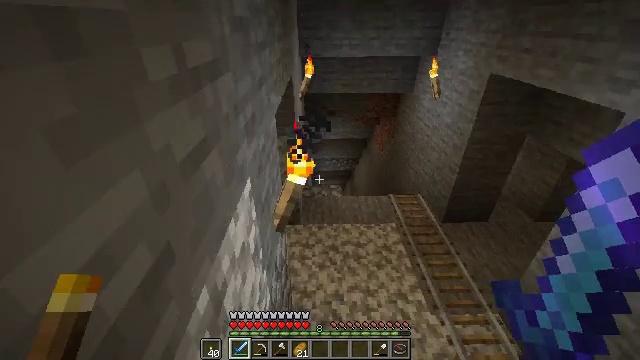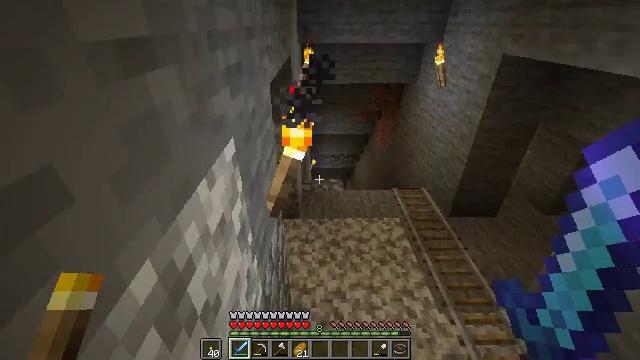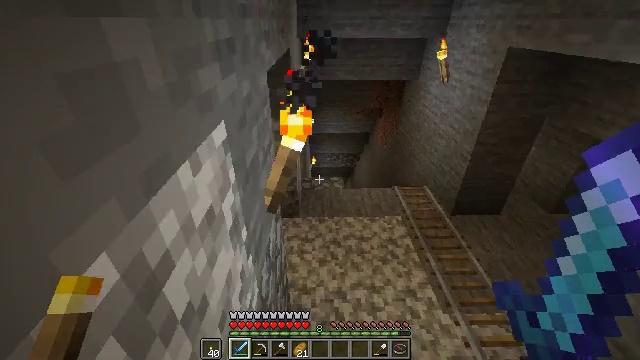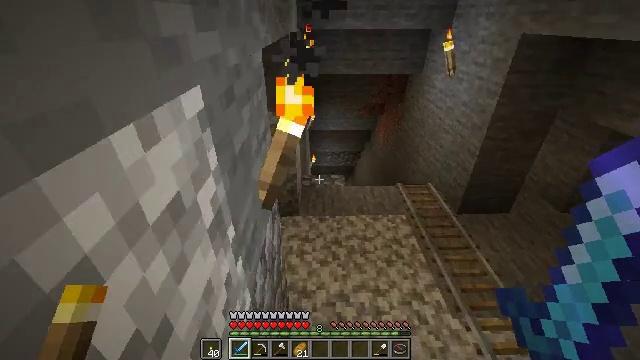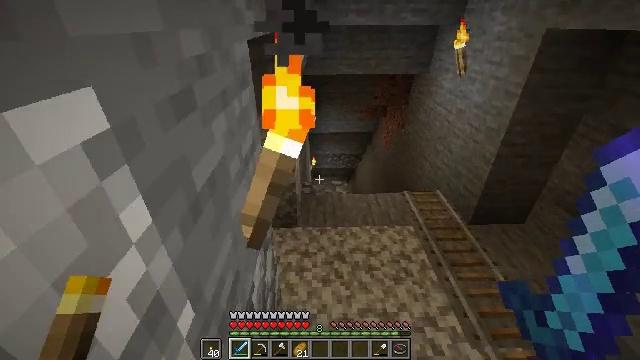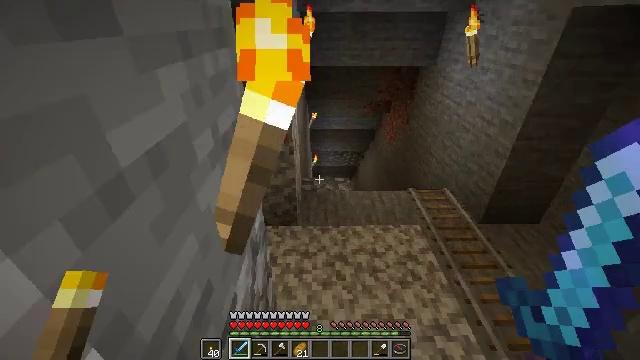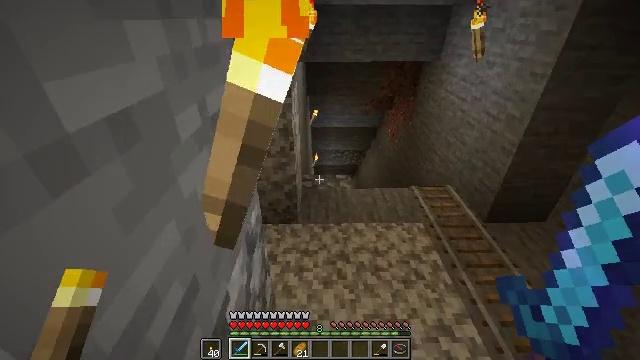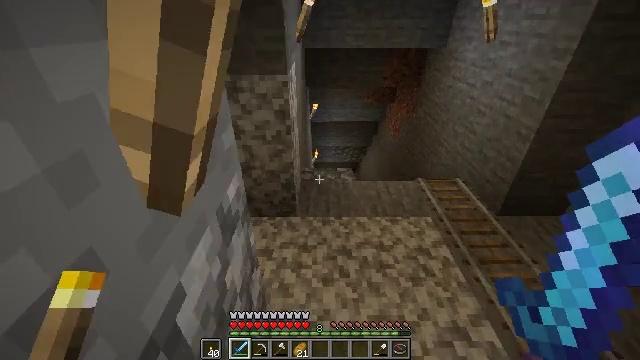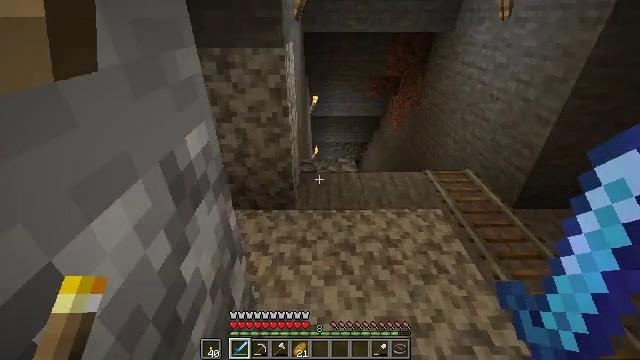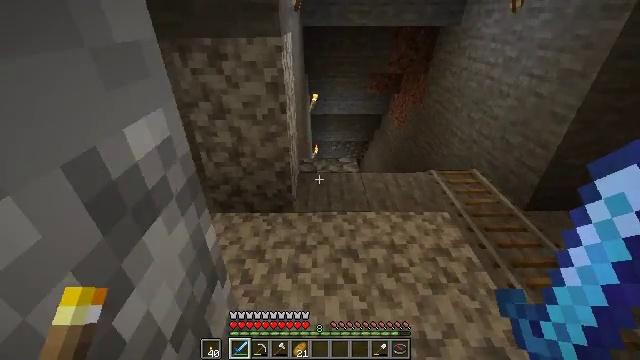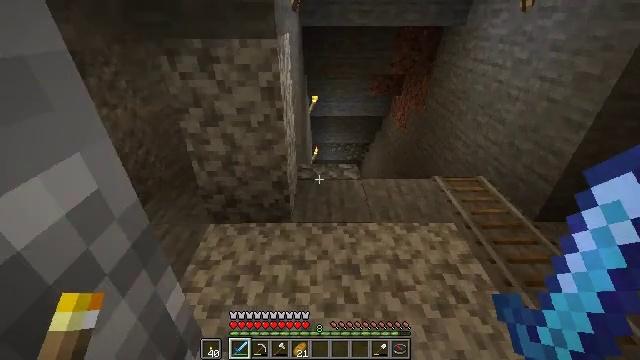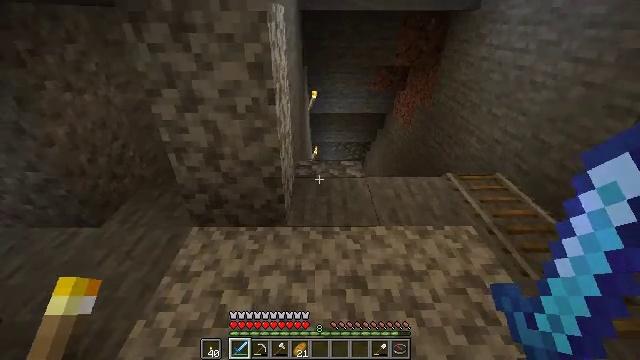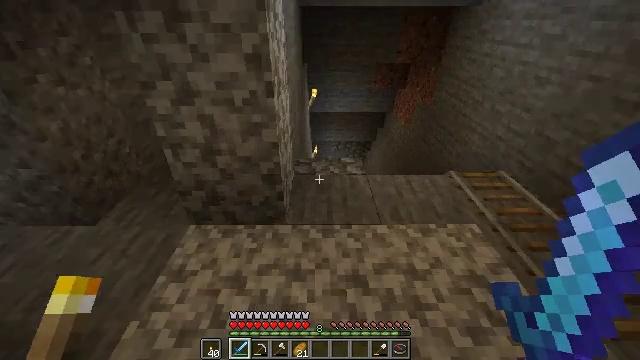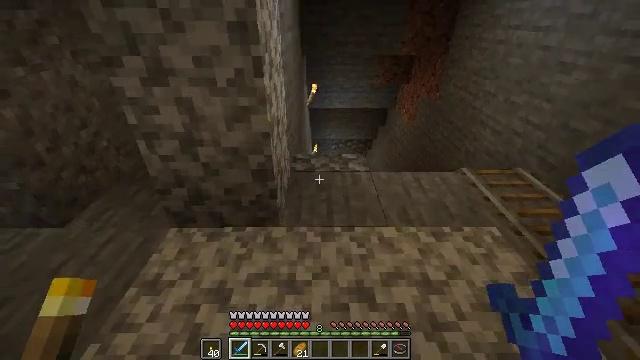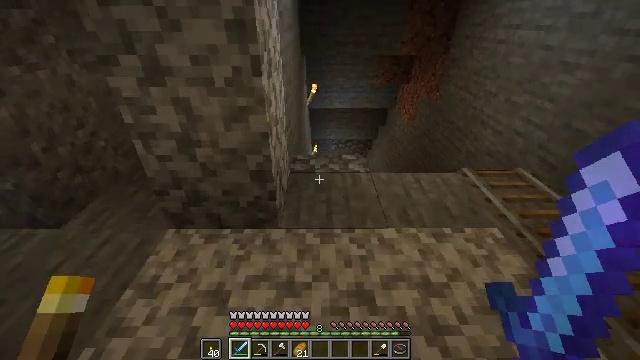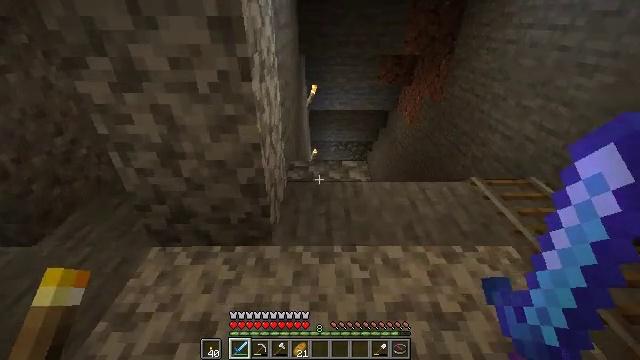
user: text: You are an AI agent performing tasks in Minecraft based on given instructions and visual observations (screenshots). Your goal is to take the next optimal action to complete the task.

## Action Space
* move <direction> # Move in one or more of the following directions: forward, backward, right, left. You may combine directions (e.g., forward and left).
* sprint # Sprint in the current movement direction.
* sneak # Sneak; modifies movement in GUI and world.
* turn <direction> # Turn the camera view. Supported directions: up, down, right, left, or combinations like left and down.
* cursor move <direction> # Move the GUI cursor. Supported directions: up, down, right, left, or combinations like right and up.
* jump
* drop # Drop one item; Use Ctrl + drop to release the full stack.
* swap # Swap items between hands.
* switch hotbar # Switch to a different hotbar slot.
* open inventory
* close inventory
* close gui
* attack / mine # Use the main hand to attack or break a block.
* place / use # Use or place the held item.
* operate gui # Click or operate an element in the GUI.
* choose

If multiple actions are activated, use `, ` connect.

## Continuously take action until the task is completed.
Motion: motion action
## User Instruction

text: Gather the redstone wall torch attached to the wall.
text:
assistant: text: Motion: move forward
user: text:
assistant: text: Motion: move forward
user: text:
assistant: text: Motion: move forward
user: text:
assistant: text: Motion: move forward
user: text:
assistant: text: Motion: move forward
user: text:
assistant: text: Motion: move forward
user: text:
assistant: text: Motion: move forward
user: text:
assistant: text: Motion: move forward
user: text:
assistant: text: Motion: move forward
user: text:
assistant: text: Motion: move forward
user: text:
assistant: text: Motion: move forward
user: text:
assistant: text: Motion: move forward
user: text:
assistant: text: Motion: move forward
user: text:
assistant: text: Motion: move forward
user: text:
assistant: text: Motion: move forward and move right
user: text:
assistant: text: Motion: move forward and move right
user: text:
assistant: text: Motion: move forward and move right
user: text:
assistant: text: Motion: move forward and move right
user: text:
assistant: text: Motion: move forward
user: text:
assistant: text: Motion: move forward
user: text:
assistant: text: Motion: move forward
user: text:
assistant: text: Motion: move forward
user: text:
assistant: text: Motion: move forward
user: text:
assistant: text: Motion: move forward
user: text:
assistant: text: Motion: move forward
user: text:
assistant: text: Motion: move forward
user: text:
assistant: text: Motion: move forward
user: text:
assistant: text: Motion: move forward
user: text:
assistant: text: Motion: move forward
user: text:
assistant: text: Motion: move forward, turn down